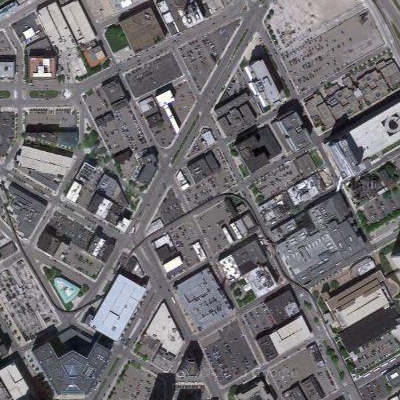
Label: Industry